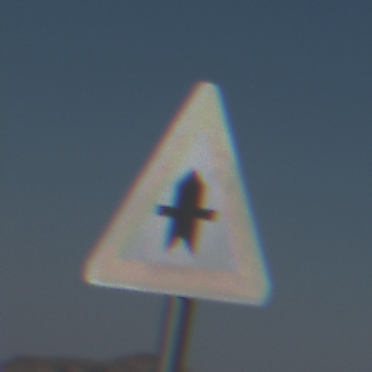
Verkehrszeichen: Vorfahrt
Umgebung: Outdoor, Nature
Tageszeit: Midday
Wetter: Clear
Licht: Natural
Jahreszeit: NotSpecified
Kontrast: HighContrast